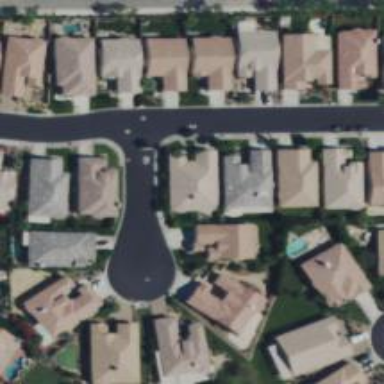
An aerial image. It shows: Residential road.